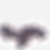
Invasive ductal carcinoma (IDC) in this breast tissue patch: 0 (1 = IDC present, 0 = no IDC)